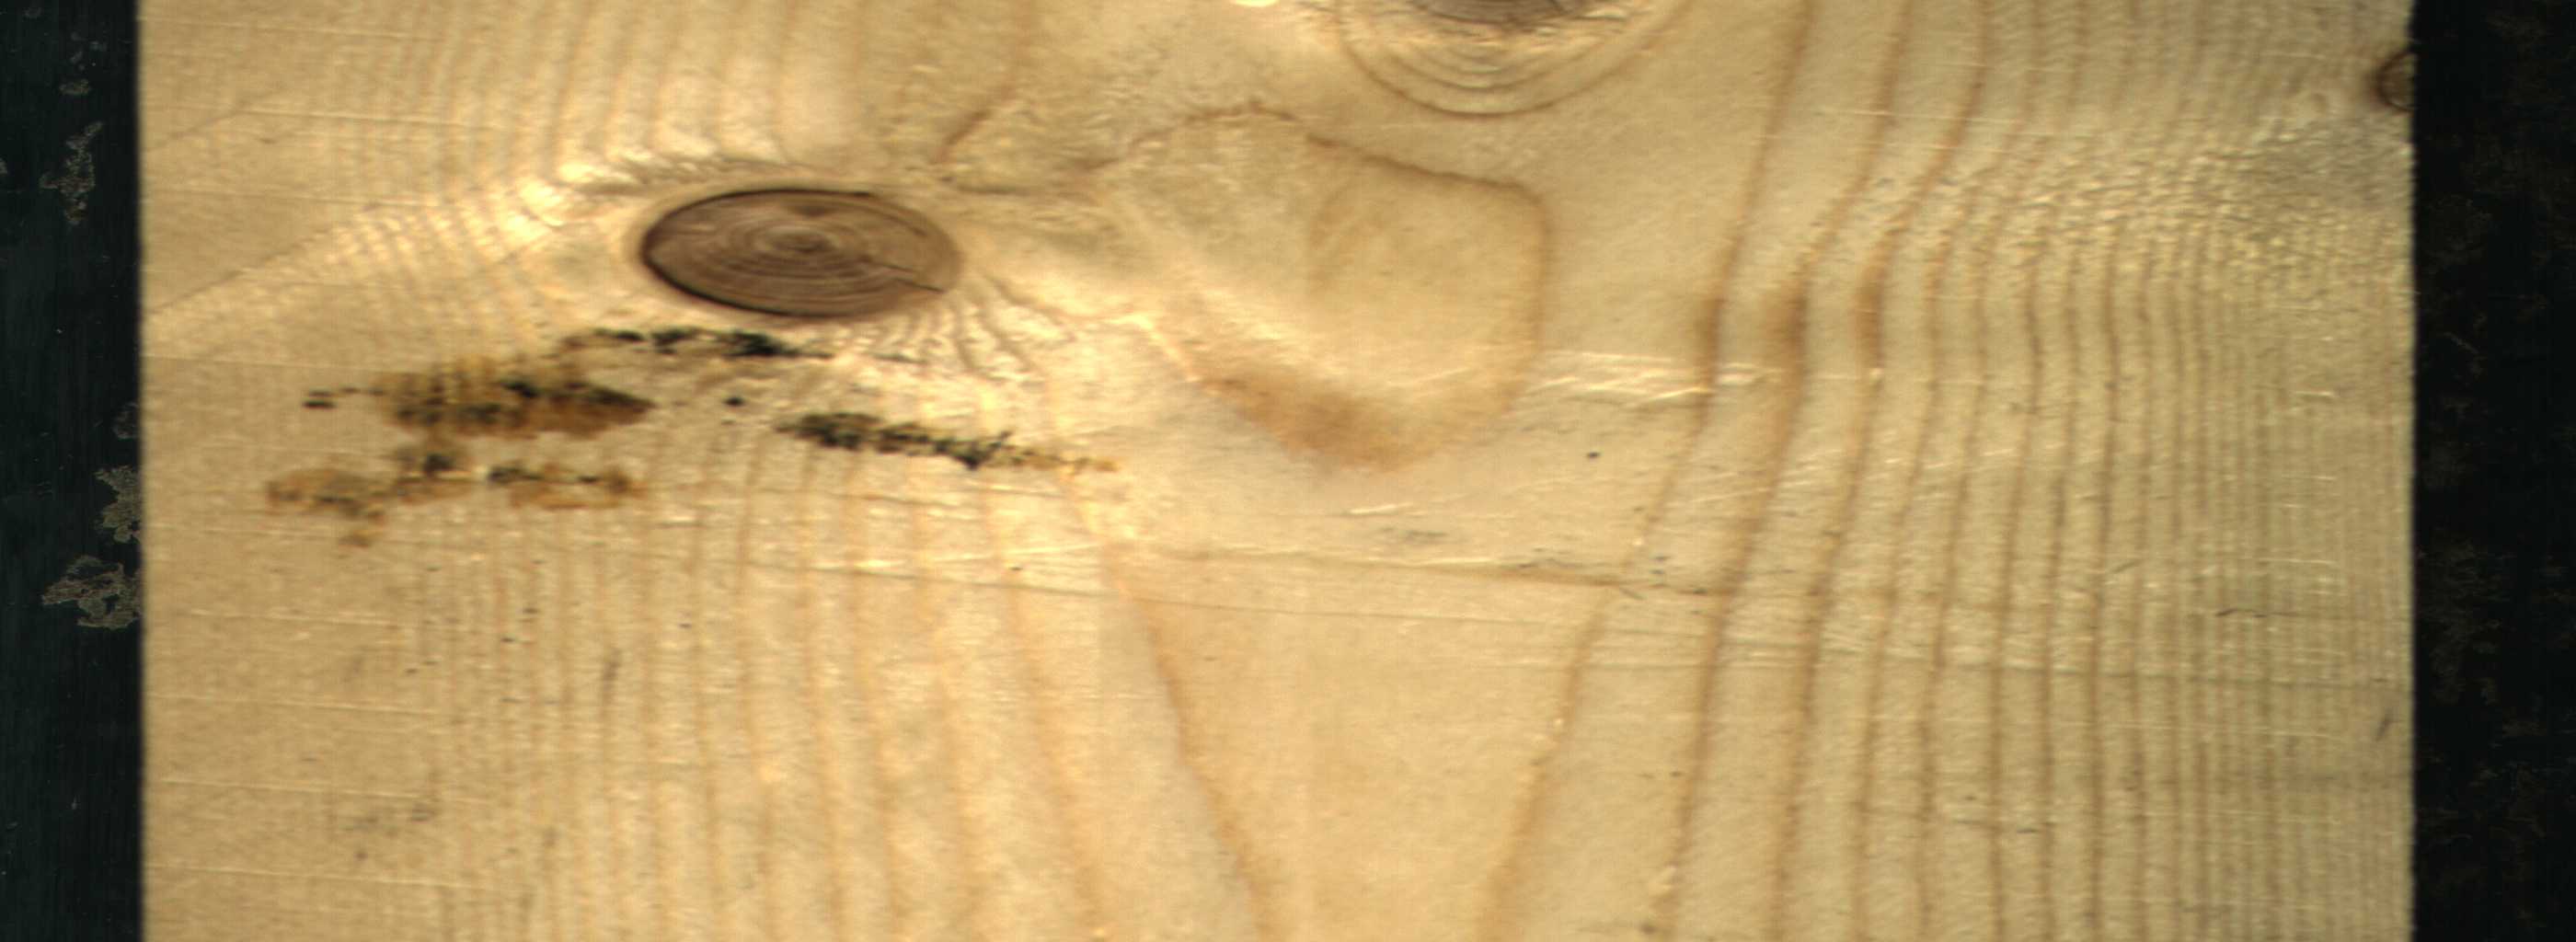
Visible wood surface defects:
resin
Dead_Knot
Live_Knot
Live_Knot